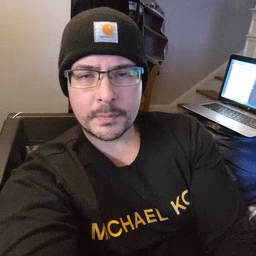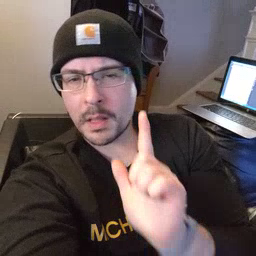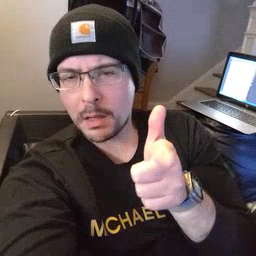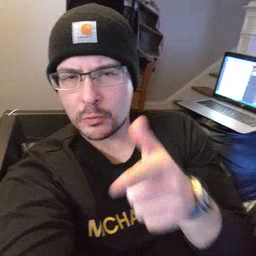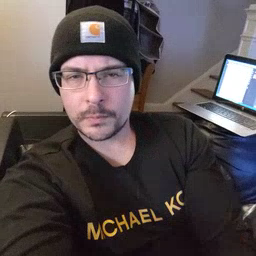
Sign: later